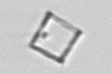
Label: Nanoneis